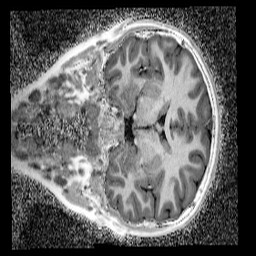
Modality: UNIT1_denoised
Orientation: coronal
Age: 9
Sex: female
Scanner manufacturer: siemens
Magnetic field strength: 3 T
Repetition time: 4 s
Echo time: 0.00299 s